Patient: sex F, age 43
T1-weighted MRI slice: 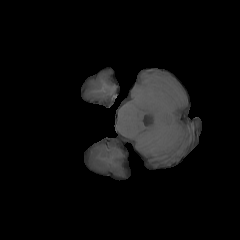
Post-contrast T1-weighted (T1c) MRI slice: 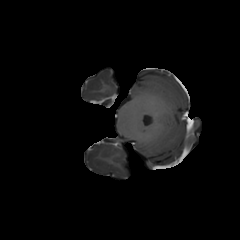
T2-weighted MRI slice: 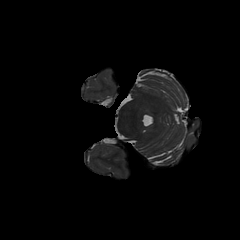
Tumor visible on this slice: no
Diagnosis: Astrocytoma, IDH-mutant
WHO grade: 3